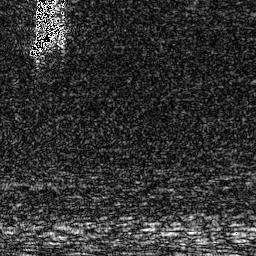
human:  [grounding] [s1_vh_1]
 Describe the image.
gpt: In the satellite image, there is  <ref>1 medium ship </ref> <box>[[10, 7, 23, 23, 0]]</box> located at top left.